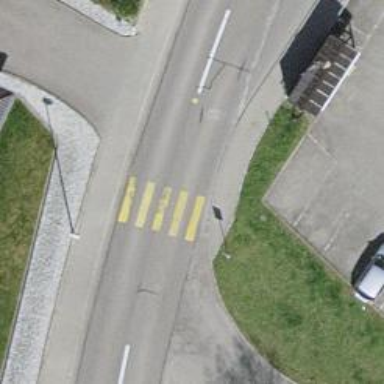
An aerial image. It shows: Zebra crossing on the road.